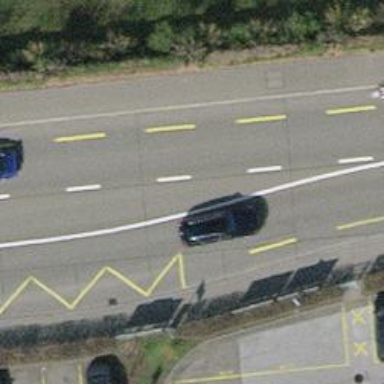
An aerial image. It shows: Bus stop with designated stop position for public transport.